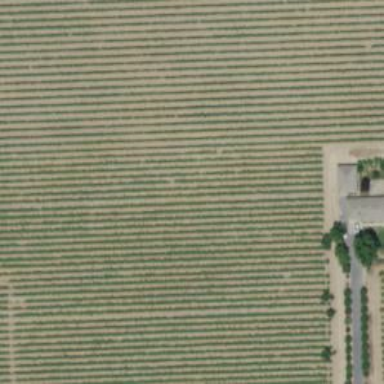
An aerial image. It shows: Vineyard growing grapes.